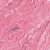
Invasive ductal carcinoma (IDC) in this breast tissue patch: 0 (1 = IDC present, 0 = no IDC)